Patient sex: M
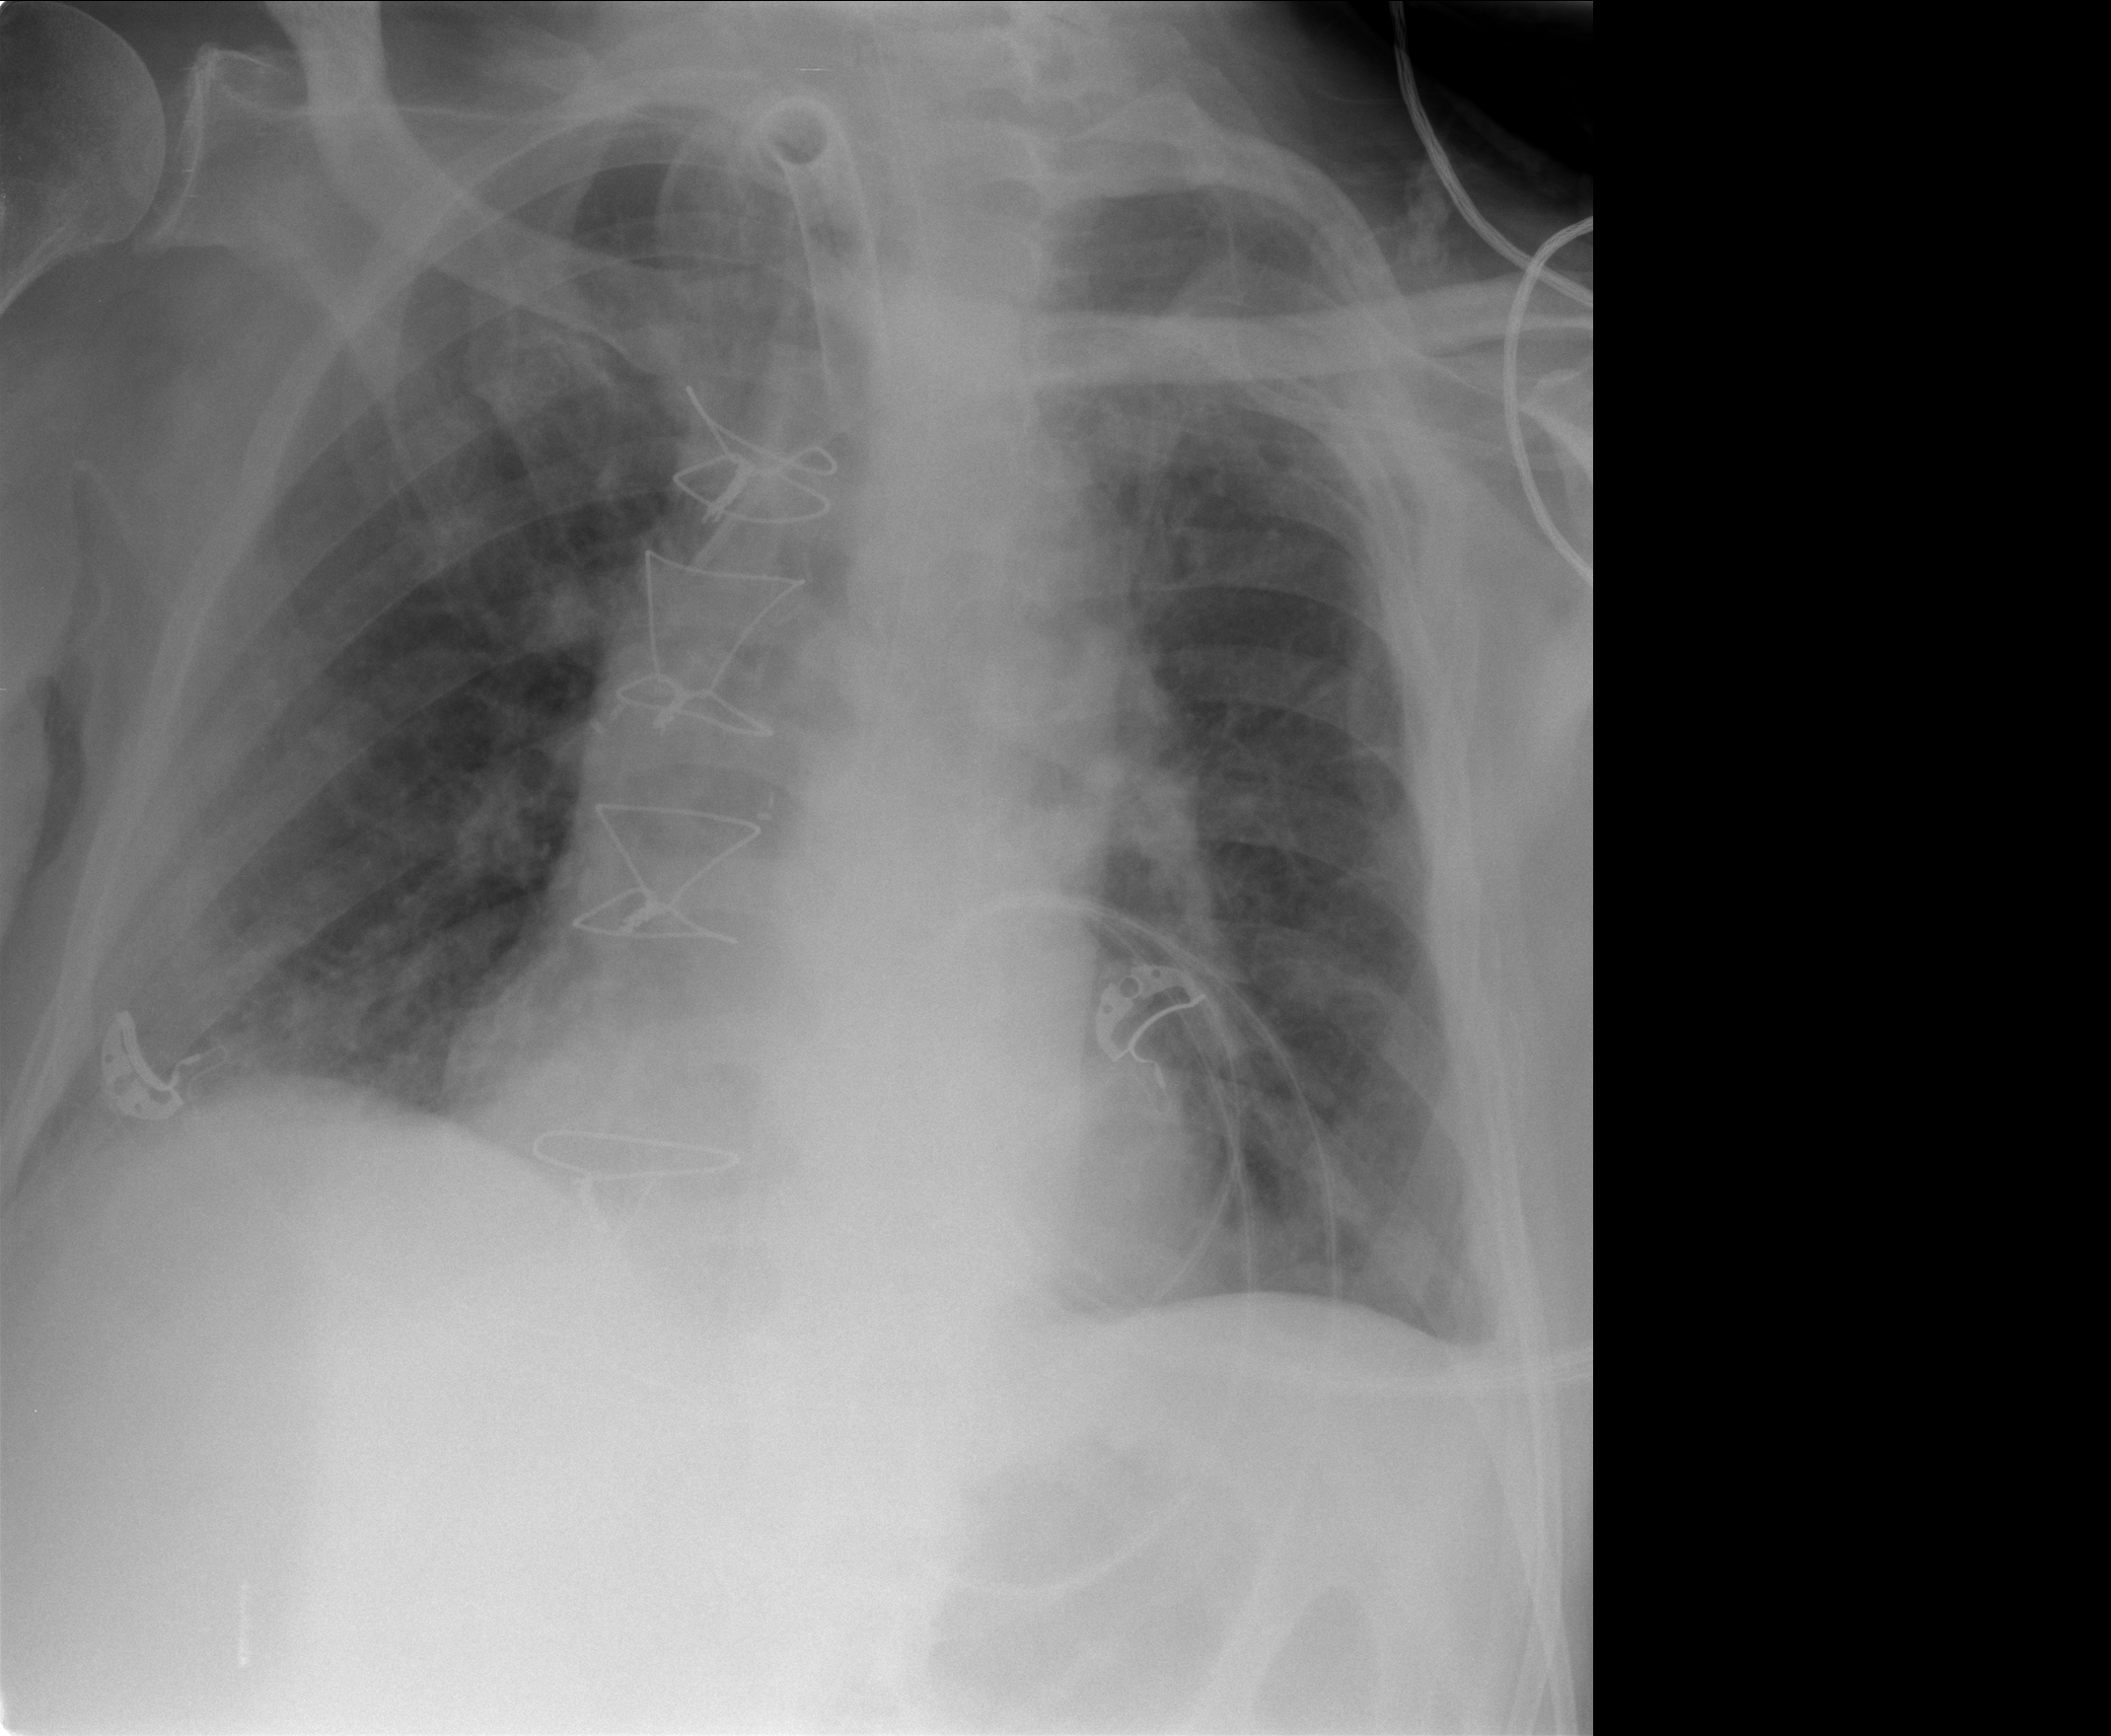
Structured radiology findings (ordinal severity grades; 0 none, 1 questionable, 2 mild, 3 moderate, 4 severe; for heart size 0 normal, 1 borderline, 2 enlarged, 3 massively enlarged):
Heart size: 0
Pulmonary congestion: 2
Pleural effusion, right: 2
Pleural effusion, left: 2
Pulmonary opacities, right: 2
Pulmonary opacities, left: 1
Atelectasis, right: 2
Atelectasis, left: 2